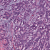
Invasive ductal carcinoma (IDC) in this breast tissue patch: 1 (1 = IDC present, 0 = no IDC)